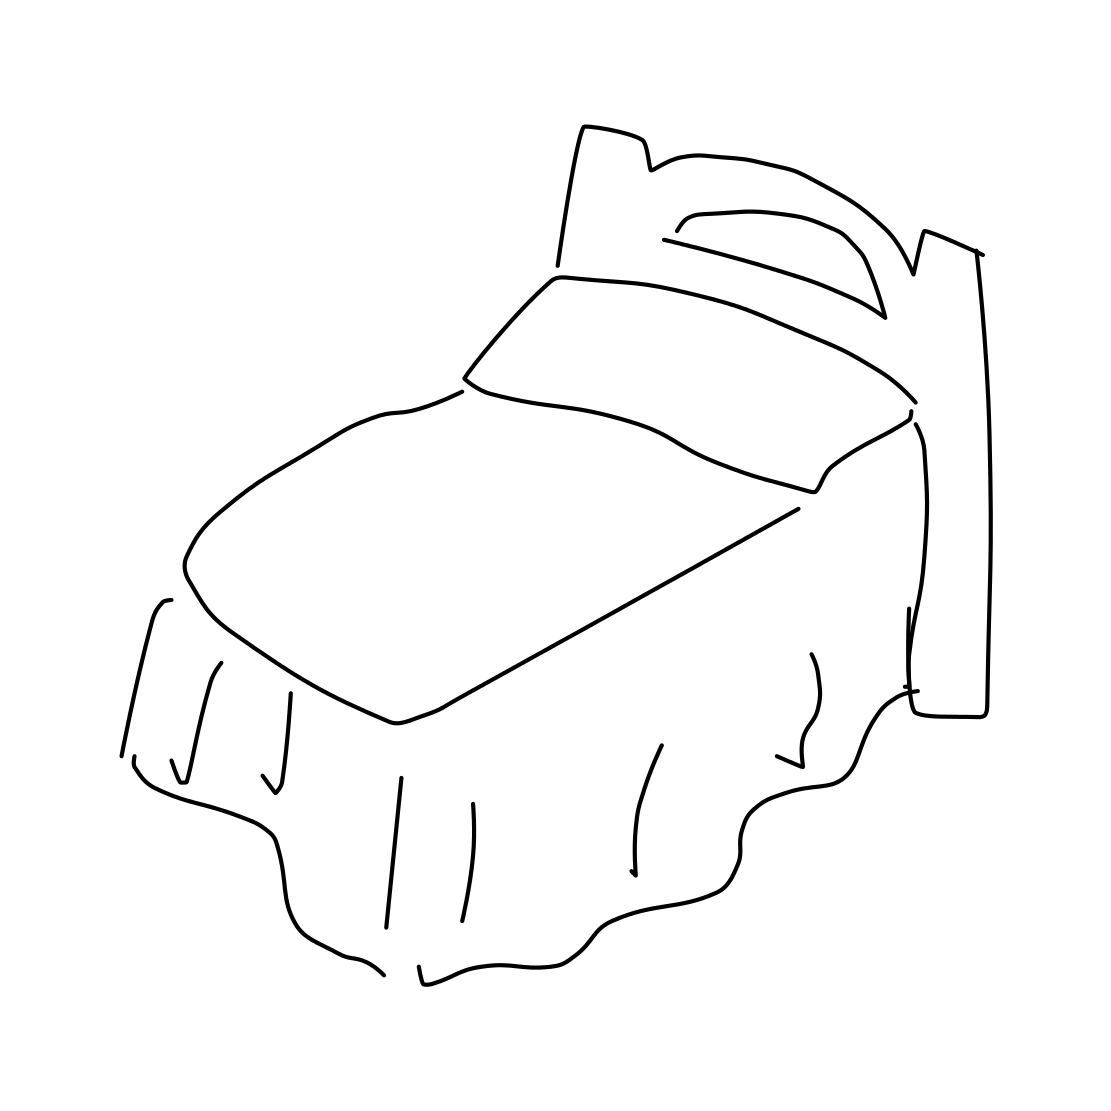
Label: bed